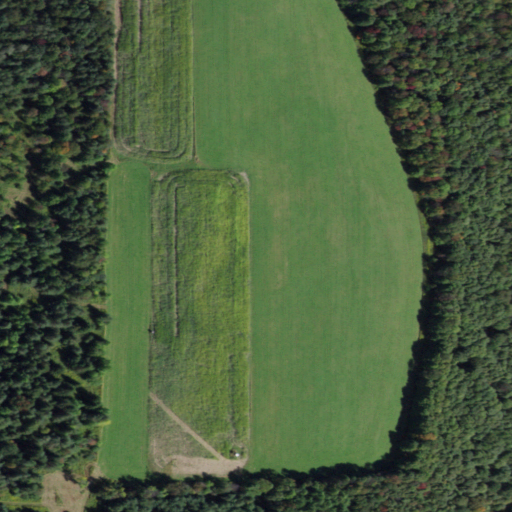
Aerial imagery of mountain in New York named Meeker Hill containing pasture, deciduous forest, evergreen forest, shrub, and mixed forest